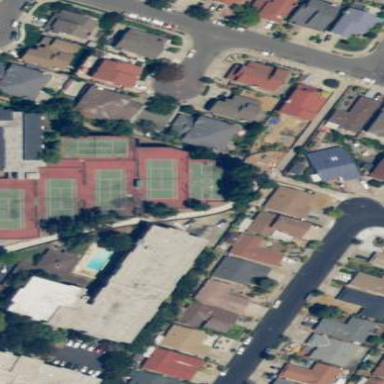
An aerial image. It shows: Sports center with tennis court enclosed by fence.